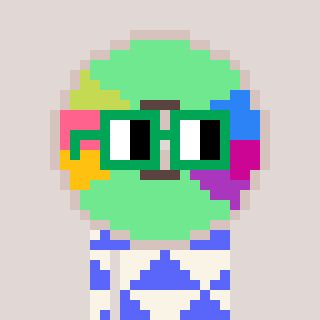
a pixel art character with square green glasses, a cd-shaped head and a purple-colored body on a warm background